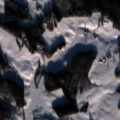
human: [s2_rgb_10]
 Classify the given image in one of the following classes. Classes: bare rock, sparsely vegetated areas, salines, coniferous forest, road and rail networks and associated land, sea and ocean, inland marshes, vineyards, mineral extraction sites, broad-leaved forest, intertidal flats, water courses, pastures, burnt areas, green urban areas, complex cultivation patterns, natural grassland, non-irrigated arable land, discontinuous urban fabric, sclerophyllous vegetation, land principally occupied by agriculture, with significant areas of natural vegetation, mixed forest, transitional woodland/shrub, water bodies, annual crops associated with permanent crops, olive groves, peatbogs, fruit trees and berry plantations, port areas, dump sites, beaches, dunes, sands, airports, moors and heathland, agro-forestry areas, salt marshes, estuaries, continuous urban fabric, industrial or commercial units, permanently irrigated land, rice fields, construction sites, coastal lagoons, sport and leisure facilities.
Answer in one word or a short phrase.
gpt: non-irrigated arable land, land principally occupied by agriculture, with significant areas of natural vegetation, mixed forest